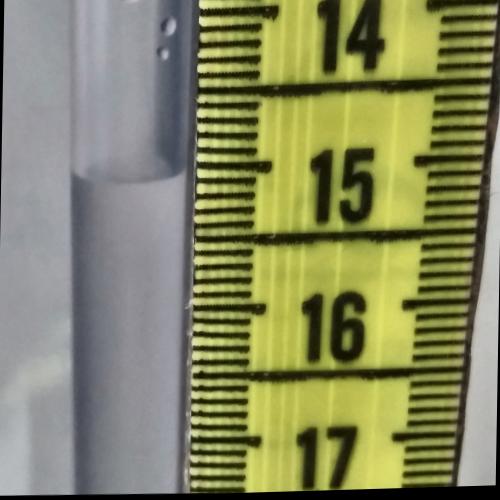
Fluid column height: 15.0 cm